Interaction volume radius: 5 \u00c5
Interaction volume height: 20 \u00c5
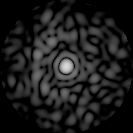
Disorder parameter: 0.8313